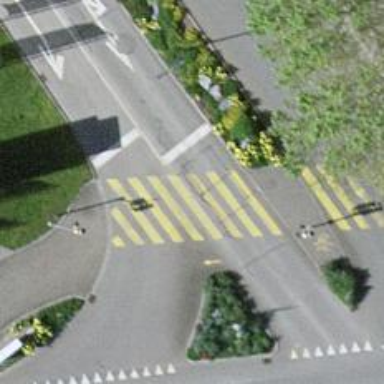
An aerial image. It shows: Crossing with traffic signals.